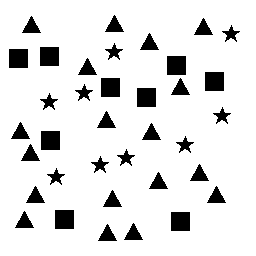
Squares: 9
Triangles: 18
Stars: 9
Total shapes: 36